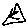
Label: triangle